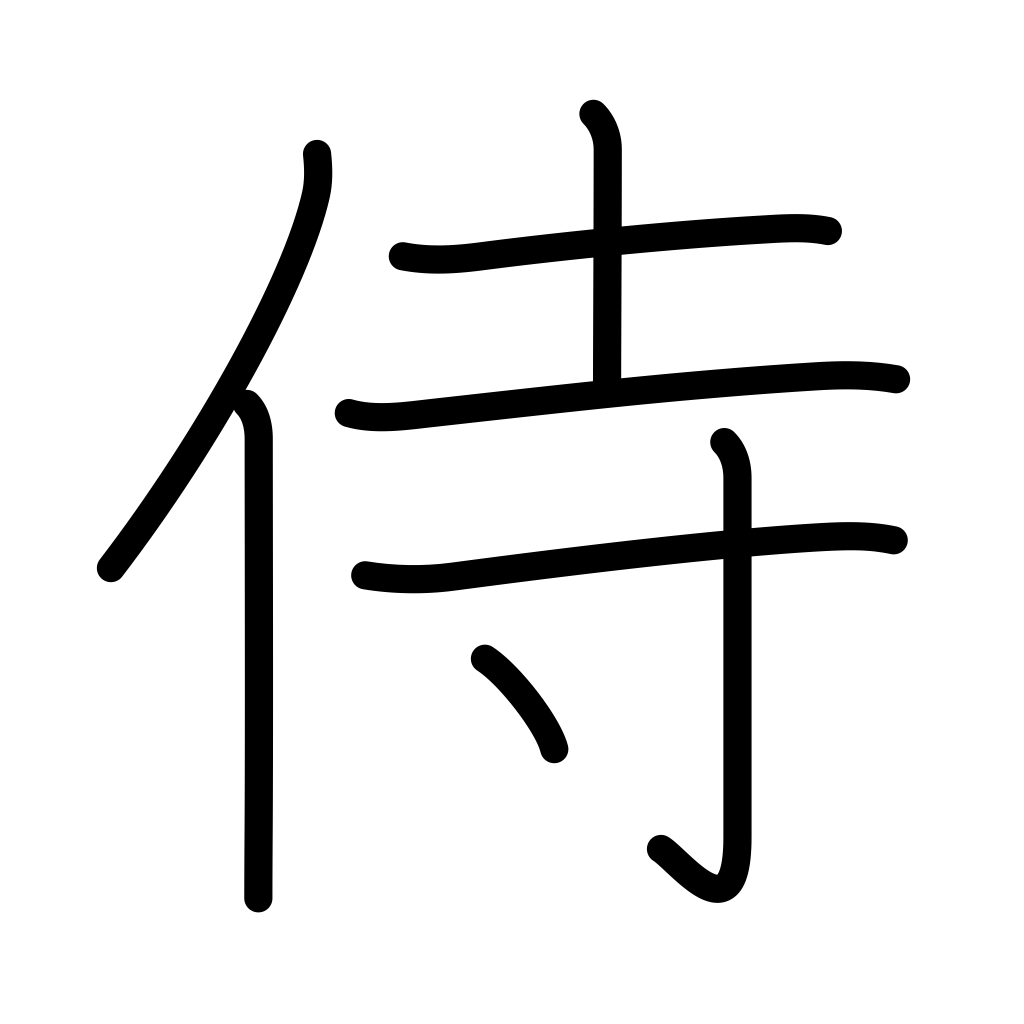
Meaning: waiter, samurai, wait upon, serve